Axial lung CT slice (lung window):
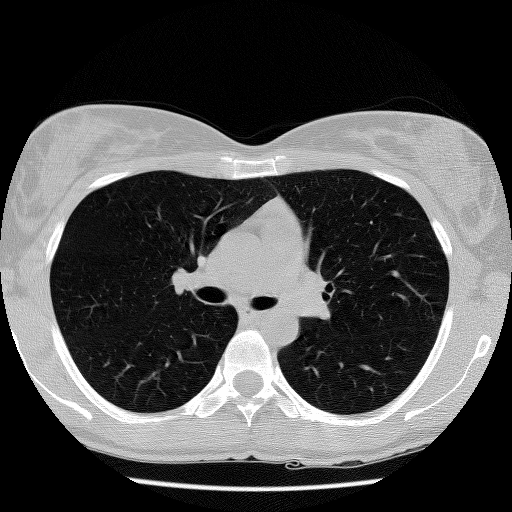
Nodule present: no